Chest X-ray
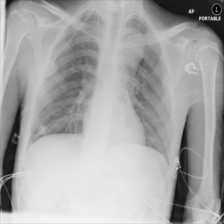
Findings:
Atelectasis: negative
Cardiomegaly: negative
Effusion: negative
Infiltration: negative
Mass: positive
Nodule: negative
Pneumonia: negative
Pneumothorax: negative
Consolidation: negative
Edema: negative
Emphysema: negative
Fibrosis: negative
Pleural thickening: negative
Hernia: negative